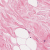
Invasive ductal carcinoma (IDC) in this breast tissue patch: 0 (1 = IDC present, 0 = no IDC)